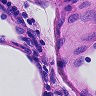
Metastatic tissue present: no